Current action and preconditions to check: trajectory_clear

Your task: For each precondition in the list above, predict whether it will hold at this action.

Consider the current scene as observed from the mobile robot's camera, and analyze the predicted future states of all dynamic agents (e.g., people, animals, vehicles, or any moving entities) within the NEXT SECOND.

IMPORTANT: Only answer "very likely" if you are absolutely certain—based on strong, clear evidence—that a dynamic agent will violate the precondition in the predicted future state. Do NOT answer "very likely" for unlikely, ambiguous, or low-probability risks.

Ask yourself for each precondition: Is there a high probability, with clear and convincing evidence, that the predicted future states of any dynamic agent will interfere with the predicted future state of the currently executing action within the NEXT SECOND, causing that precondition to fail?

Assess the risk level based on these predictions. Use "likely" or "very likely" if motions create a clear risk of interference.

Use "neutral" or "improbable" if agents are nearby but their predicted paths are clearly diverging or non-conflicting.

Failure Risk Categories: "very improbable", "improbable", "neutral", "likely", "very likely"

Answer Format: Output ONLY the probability_of_failure value from these categories: "very improbable", "improbable", "neutral", "likely", "very likely"

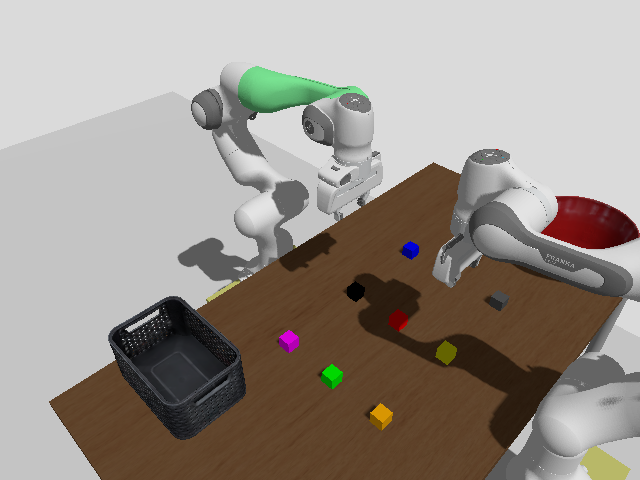

Answer: very improbable